Question: '''
SELECT 'productTitle', 'orderCnt', 'promPCPriceStr',
'productImgUrl', 'oriPriceStr', 'detailUrl',
(SELECT count(id) FROM orders t4
WHERE t4.productId = t1.productId
AND DATE( t4.'date') > DATE_SUB(CURDATE(), INTERVAL 2 DAY)
) as ordertoday
FROM 'products' t1
WHERE 'orderCnt' > 0
AND 'orderCnt' < 2000
AND 'promPCPriceStr' > 0
AND 'promPCPriceStr' < 2000
HAVING ordertoday > 5 AND ordertoday < 2000
order by ordertoday desc limit 150
'''
This query take 18 second to finish when i run explain command on it shows this

it does not use the index keys !
The tables used
'''
CREATE TABLE 'products' (
'id' int(11) NOT NULL AUTO_INCREMENT,
'productId' bigint(20) NOT NULL,
'detailUrl' text CHARACTER SET utf32 NOT NULL,
'belongToDSStore' int(11) NOT NULL,
'promPCPriceStr' float NOT NULL DEFAULT '-1',
'oriPriceStr' float NOT NULL DEFAULT '-1',
'orderCnt' int(11) NOT NULL,
'productTitle' text CHARACTER SET utf32 NOT NULL,
'productImgUrl' text CHARACTER SET utf32 NOT NULL,
'created_date' datetime NOT NULL DEFAULT CURRENT_TIMESTAMP,
'cat' bigint(20) NOT NULL DEFAULT '-1',
PRIMARY KEY ('id'),
UNIQUE KEY 'productId' ('productId'),
KEY 'orderCnt' ('orderCnt'),
KEY 'cat' ('cat'),
KEY 'promPCPriceStr' ('promPCPriceStr')
) ENGINE=InnoDB AUTO_INCREMENT=37773 DEFAULT CHARSET=latin1
'''
'''
CREATE TABLE 'orders' (
'oid' int(11) NOT NULL AUTO_INCREMENT,
'countryCode' varchar(10) NOT NULL,
'date' datetime NOT NULL,
'id' bigint(20) NOT NULL,
'productId' bigint(20) NOT NULL,
PRIMARY KEY ('oid'),
UNIQUE KEY 'id' ('id'),
KEY 'date' ('date'),
KEY 'productId' ('productId')
) ENGINE=InnoDB AUTO_INCREMENT=<PHONE> DEFAULT CHARSET=latin1
'''
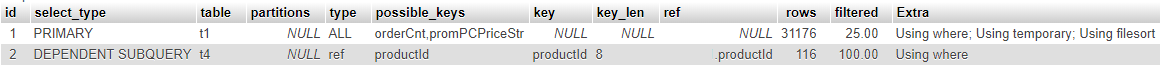
Answer: MySQL won't use an index even if one exists on a column you search, if the values you search for appear on a large subset of the rows.
I did a test with MySQL 5.6. I created table with ~1,000,000 rows, with a column 'x' with random values evenly distributed between 1 and 1000. There's an index on column 'x'.
Depending on my search terms, I see the index is used if I search for a range of values matching a small enough subset of rows, otherwise it decides using the index is too much trouble, and just does a table-scan:
'''
mysql> explain select * from foo where x < 50;
+----+-------------+-------+-------+---------------+------+---------+------+--------+-----------------------+
| id | select_type | table | type | possible_keys | key | key_len | ref | rows | Extra |
+----+-------------+-------+-------+---------------+------+---------+------+--------+-----------------------+
| 1 | SIMPLE | foo | range | x | x | 4 | NULL | 102356 | Using index condition |
+----+-------------+-------+-------+---------------+------+---------+------+--------+-----------------------+
mysql> explain select * from foo where x < 100;
+----+-------------+-------+------+---------------+------+---------+------+---------+-------------+
| id | select_type | table | type | possible_keys | key | key_len | ref | rows | Extra |
+----+-------------+-------+------+---------------+------+---------+------+---------+-------------+
| 1 | SIMPLE | foo | ALL | x | NULL | NULL | NULL | <PHONE> | Using where |
+----+-------------+-------+------+---------------+------+---------+------+---------+-------------+
'''
I would infer that your query's search conditions match a pretty large portion of the rows, and MySQL decides the indexes on these columns are not worth using.
'''
WHERE 'orderCnt' > 0
AND 'orderCnt' < 2000
AND 'promPCPriceStr' > 0
AND 'promPCPriceStr' < 2000
'''
If you think MySQL is making the wrong choice, you can try to use an <URL>.
'''
mysql> explain select * from foo force index (x) where x < 100;
+----+-------------+-------+-------+---------------+------+---------+------+--------+-----------------------+
| id | select_type | table | type | possible_keys | key | key_len | ref | rows | Extra |
+----+-------------+-------+-------+---------------+------+---------+------+--------+-----------------------+
| 1 | SIMPLE | foo | range | x | x | 4 | NULL | 216764 | Using index condition |
+----+-------------+-------+-------+---------------+------+---------+------+--------+-----------------------+
'''
---
I would write the query this way, without any subquery:
'''
SELECT t.productTitle, t.orderCnt, t.promPCPriceStr,
t.productImgUrl, t.oriPriceStr, t.detailUrl,
COUNT(o.id) AS orderToday
FROM products t
LEFT JOIN orders o ON t.productid = o.productid AND o.date > CURDATE() - INTERVAL 2 DAY
WHERE t.orderCnt > 0 AND t.orderCnt < 2000
AND t.promPCPriceStr > 0 AND t.promPCPriceStr < 2000
GROUP BY t.productid
HAVING ordertoday > 5 AND ordertoday < 2000
ORDER BY ordertoday DESC LIMIT 150
'''
When I EXPLAIN the query, I get this report:
'''
+----+-------------+-------+------+-----------------------------------+-----------+---------+------------------+------+----------------------------------------------+
| id | select_type | table | type | possible_keys | key | key_len | ref | rows | Extra |
+----+-------------+-------+------+-----------------------------------+-----------+---------+------------------+------+----------------------------------------------+
| 1 | SIMPLE | t | ALL | productId,orderCnt,promPCPriceStr | NULL | NULL | NULL | 9993 | Using where; Using temporary; Using filesort |
| 1 | SIMPLE | o | ref | date,productId | productId | 8 | test.t.productId | 1 | Using where |
+----+-------------+-------+------+-----------------------------------+-----------+---------+------------------+------+----------------------------------------------+
'''
It still does a table-scan for 'products' but it joins the relevant matching rows in 'orders' with an index lookup instead of a correlated subquery.
I filled my tables with random date, to make 98,846 product rows and 215,508 orders rows. When I run the query it takes about 0.18 seconds.
Although when I run your query with the correlated subquery, it takes 0.06 seconds. I don't know why your query is so slow. You could be running on an underpowered server.
I'm running my test on a Macbook Pro 2017 with an i7 CPU and 16GB of RAM.